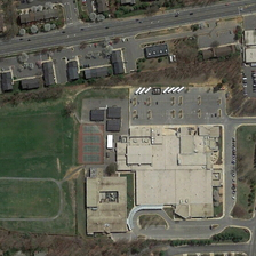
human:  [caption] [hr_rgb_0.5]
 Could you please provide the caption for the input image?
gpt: A playground with four tennis courts is in the school.

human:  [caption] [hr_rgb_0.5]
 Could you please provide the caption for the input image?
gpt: There is a playground with four tennis courts in the school.

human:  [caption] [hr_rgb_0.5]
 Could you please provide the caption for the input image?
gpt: A playground with four tennis courts is in a school.

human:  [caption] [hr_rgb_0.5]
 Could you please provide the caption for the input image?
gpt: There are four tennis courts on the playground in the school.

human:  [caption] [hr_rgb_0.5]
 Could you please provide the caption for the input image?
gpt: A playground with four tennis courts is in a school.